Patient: sex M, age 75
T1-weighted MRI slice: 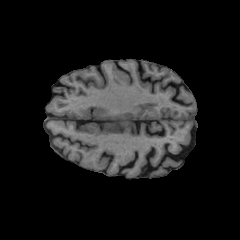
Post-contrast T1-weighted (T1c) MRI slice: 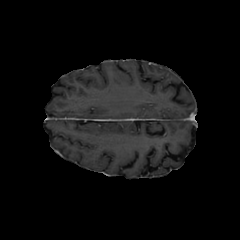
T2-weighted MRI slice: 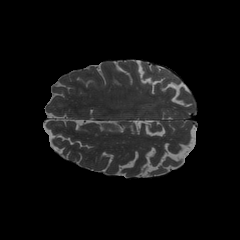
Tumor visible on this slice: no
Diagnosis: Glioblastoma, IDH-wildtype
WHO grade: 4